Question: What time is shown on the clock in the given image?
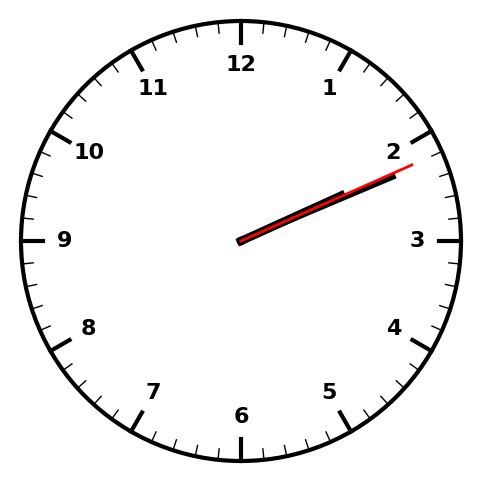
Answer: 02:11:11